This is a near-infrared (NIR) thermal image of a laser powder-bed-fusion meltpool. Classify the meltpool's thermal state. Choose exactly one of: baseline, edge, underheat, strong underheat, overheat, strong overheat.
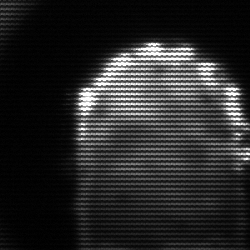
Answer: baseline